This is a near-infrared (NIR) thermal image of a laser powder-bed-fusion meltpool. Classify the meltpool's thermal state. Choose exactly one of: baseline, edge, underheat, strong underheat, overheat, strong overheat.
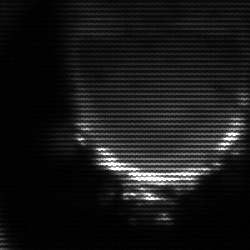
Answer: edge